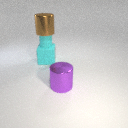
large cyan rubber cube below large brown metal cylinder